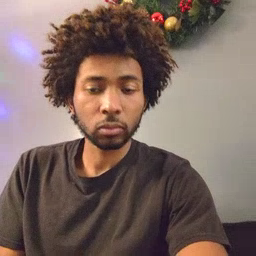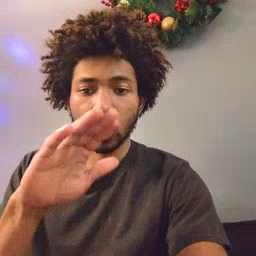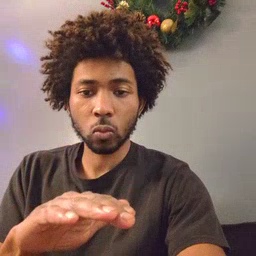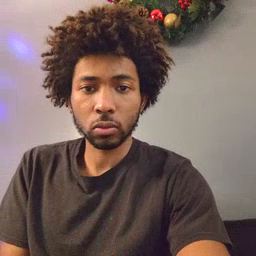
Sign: on